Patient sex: F
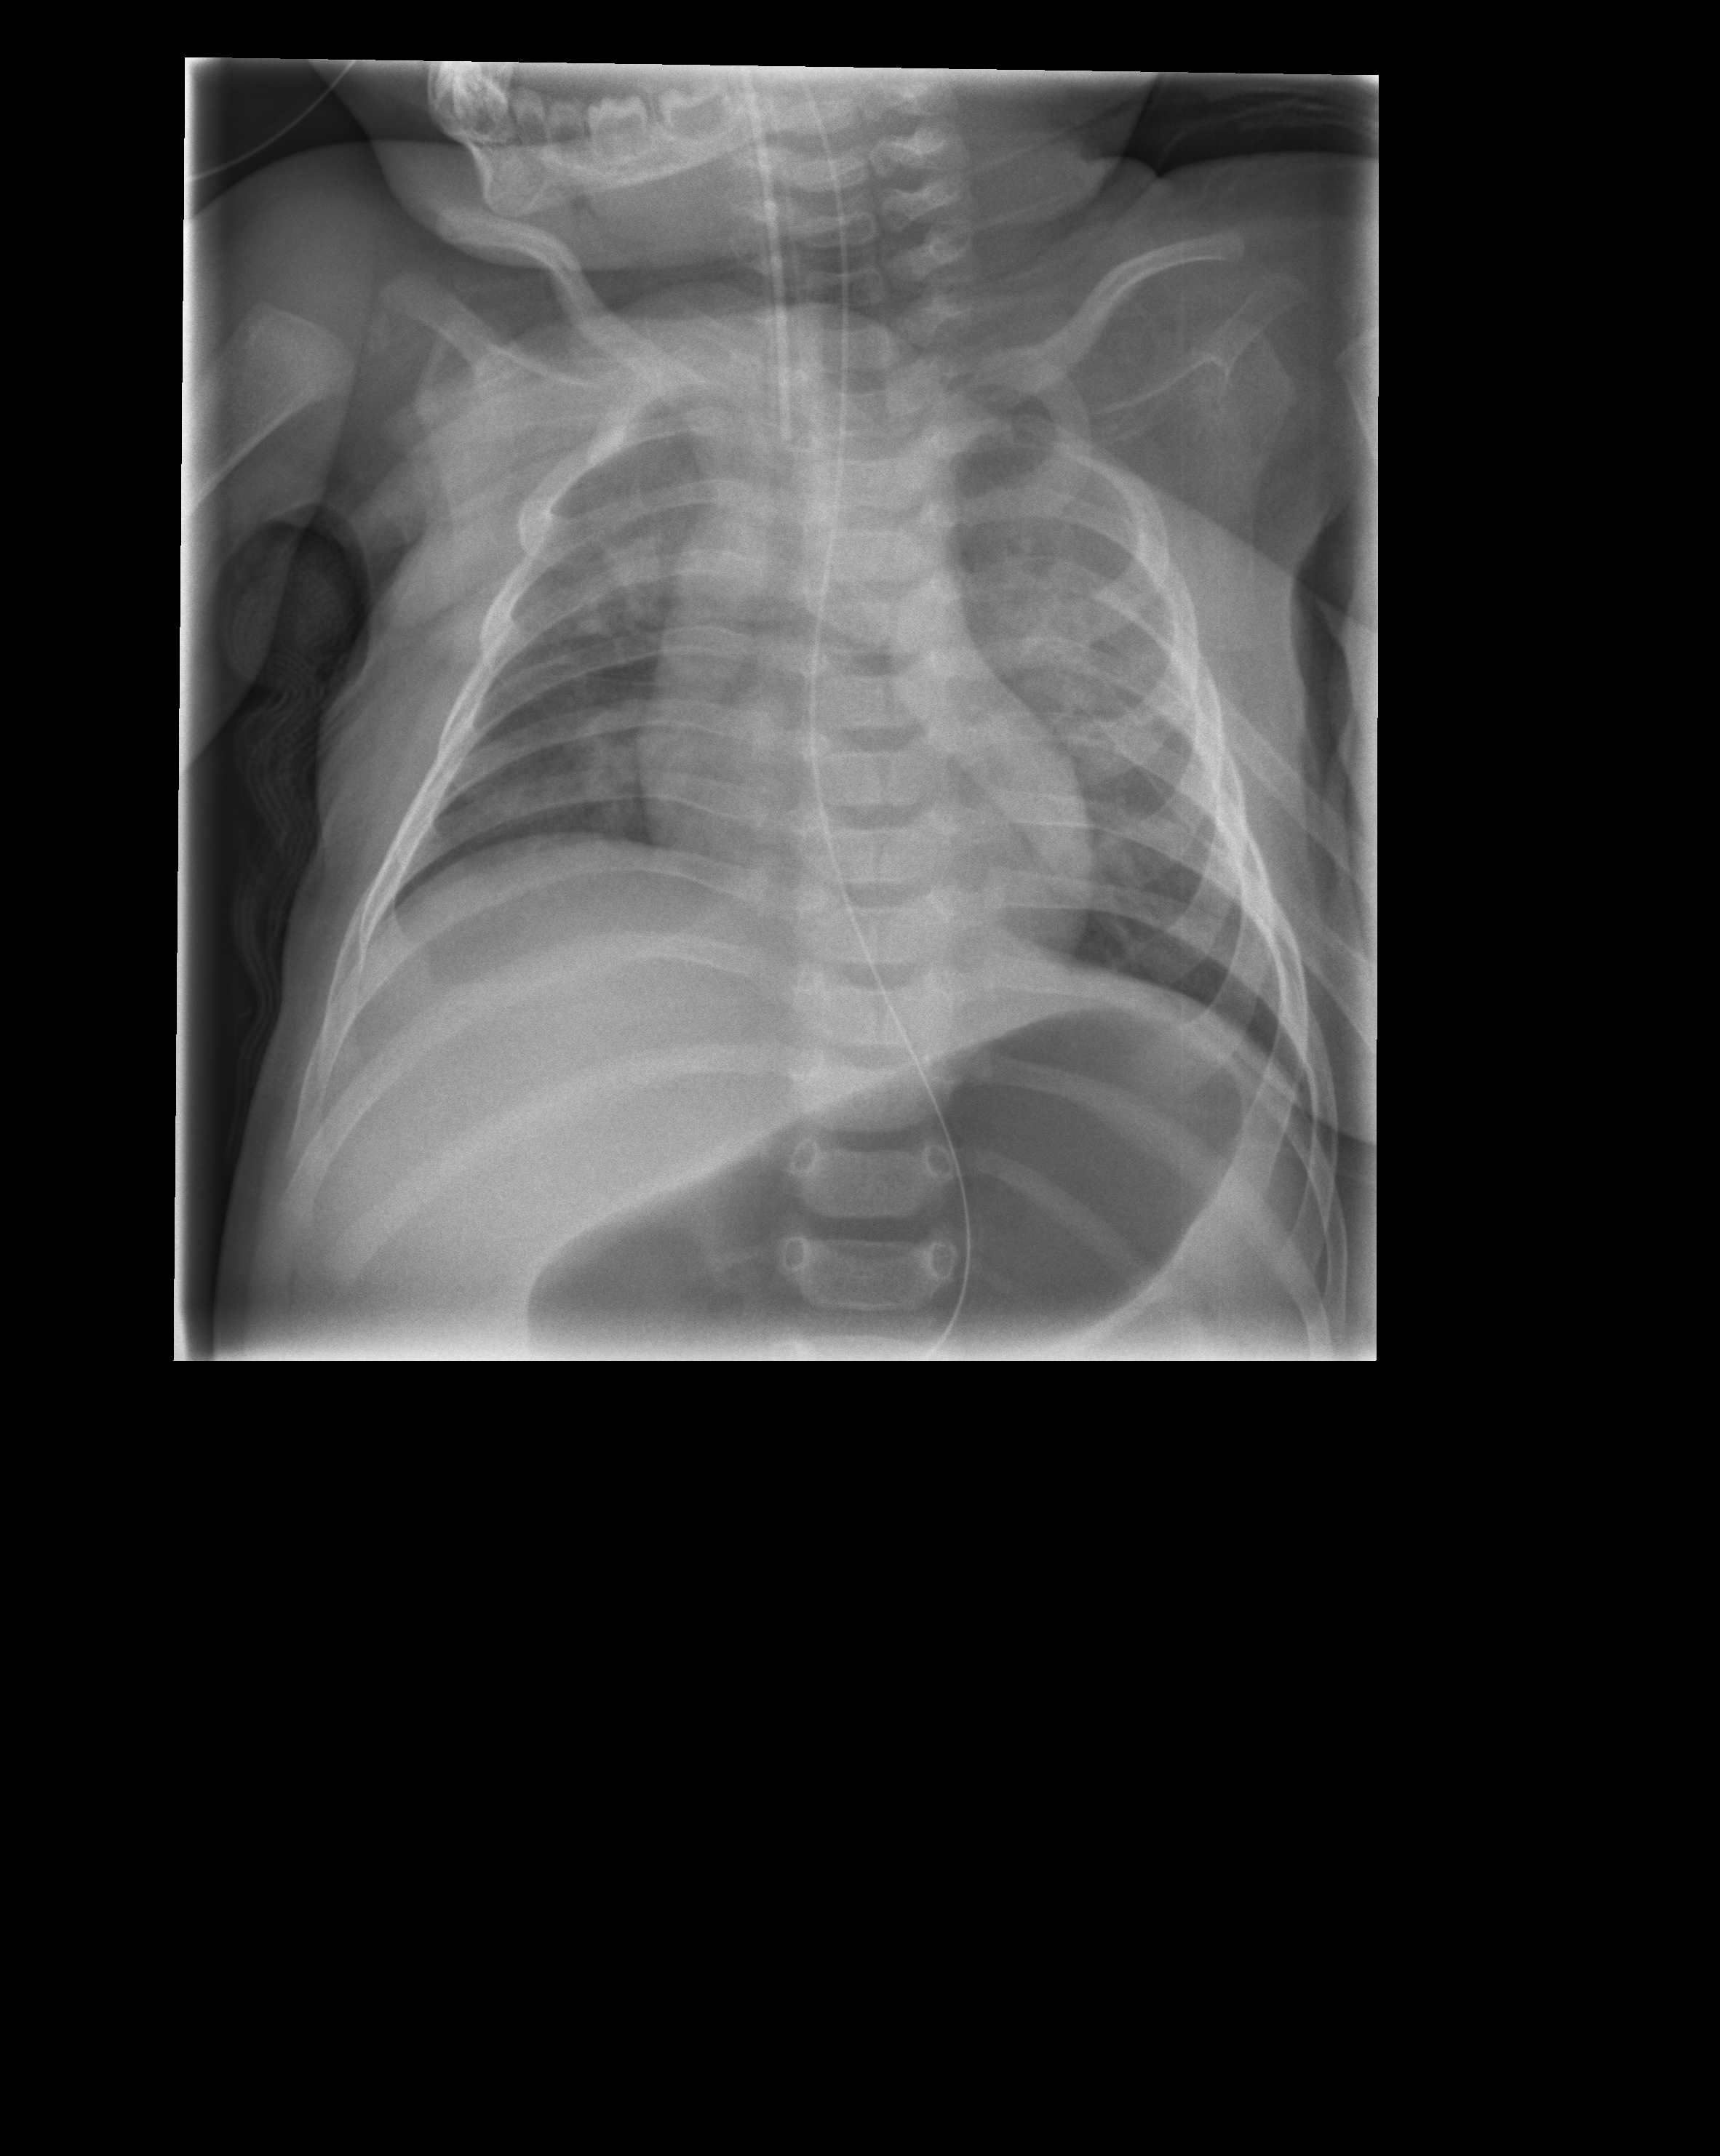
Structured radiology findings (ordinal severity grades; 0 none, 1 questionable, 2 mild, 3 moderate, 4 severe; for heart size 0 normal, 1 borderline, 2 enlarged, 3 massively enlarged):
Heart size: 0
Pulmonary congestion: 0
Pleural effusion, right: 0
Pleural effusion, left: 0
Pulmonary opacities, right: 1
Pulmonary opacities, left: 2
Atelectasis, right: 1
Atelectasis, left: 1